Question: my projects layout is the following:
'''
luna-pom
|
|------luna-core
| |--pom.xml
|------luna-fx
| |--pom.xml
|
|------pom.xml
'''
My Git repository was initialized in the projects main folder.
I then added the git repository to the EGit repository view, and choosed 'Import Maven Projects'.
Although the layout of the project is unusual for eclipse, it still managed to import the projects correctly.
However, only the parent-pom project is connected to the git repository. This means i can't commit / push on the subprojects. While i understand that this may cause problems with git, I still would like to see what files i changed so far.
This is what my workspace looks like now:

Is there anyway to do this? Is this a bug, or expected behaviour?
Thanks in advance!
fr1zle
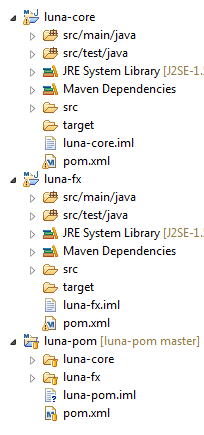
Answer: Well this is a little bit of all: a bug, expected behaviour and you can get around this.
1) It is a bug: it is just way too annoying the way it works now to consider this acceptable. Hopefully Eclipse 4 will bring a set of new features (mainly the possibility to handle the fact that the same file can be present several times in the workspace) that will allow m2e and Egit to work a lot better
2) It is expected: this is all known to both Egit and M2E teams and they can't really solve this currently.
3) Work-around:
- - - -
This is not the best solution but it works, you will be able to see the modified file. However, commit dialog will not select the selected files of the package explorer. Synchronize should almost never be used because there are some severe performance issues which makes your workspace unusable after that. It also seems that on large project Egit has some severe issues.
Personnaly, I use EGit to commit, fetch/pull and switch branches. I do the rest on the Command line as I find it much faster and I understand a lot better what is actually going on.